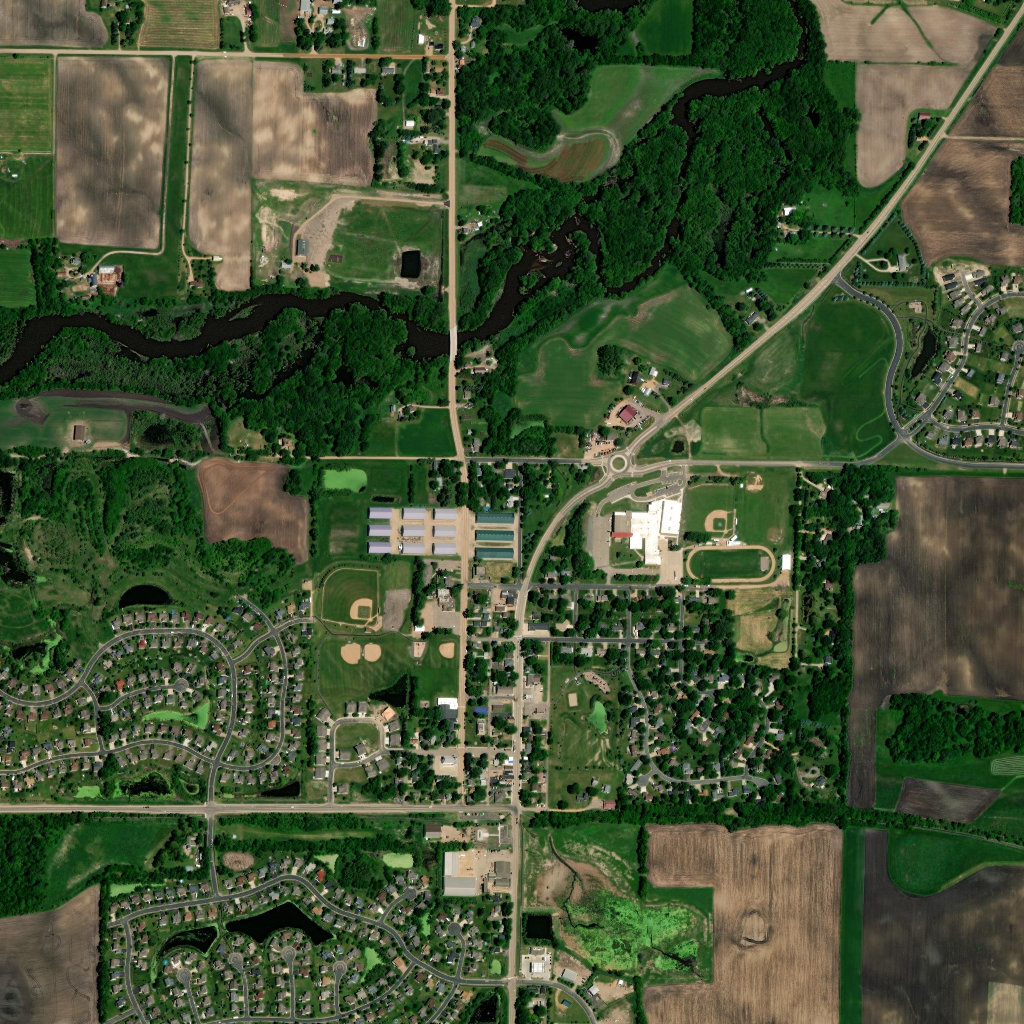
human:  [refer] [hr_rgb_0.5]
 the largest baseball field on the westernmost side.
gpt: <box>[[31, 55, 37, 61, 0]]</box>